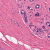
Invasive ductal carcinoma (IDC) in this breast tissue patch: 0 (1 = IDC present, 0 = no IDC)